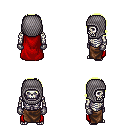
a pixel art fantasy rpg character, male body template, skeleton, red cape, robe skirt, gold long bangs hairstyle, chain hood, metal gloves, four views (front, back, left, right), 2x2 character sprite sheet, small pixel art, hard edges, no anti-aliasing